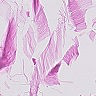
Metastatic tissue present: no